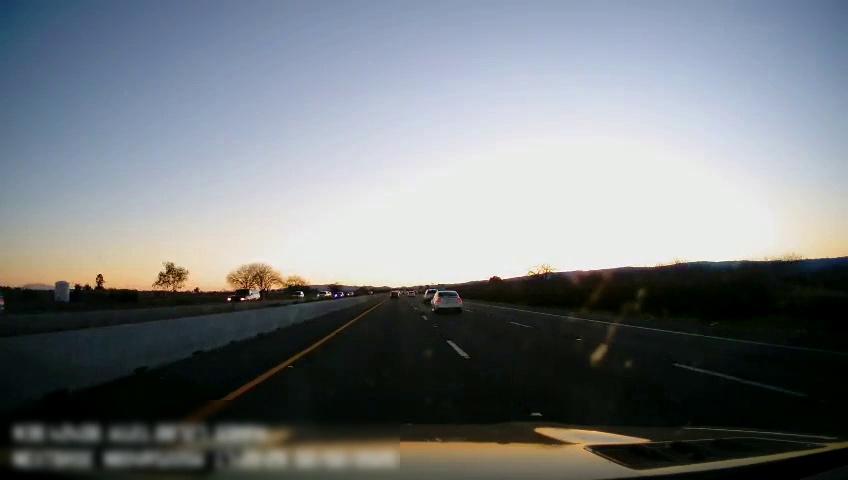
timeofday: Day
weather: Sunny
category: Drivable Space
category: Vehicles | Car
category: Vehicles | SUV
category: Vehicles | SUV
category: Vehicles | SUV
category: Vehicles | SUV
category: Vehicles | Car
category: Vehicles | SUV
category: Lanes | Current Lane
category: Lanes | Current Lane
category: Lanes | Alternate Lane
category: Lanes | Alternate Lane